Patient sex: M
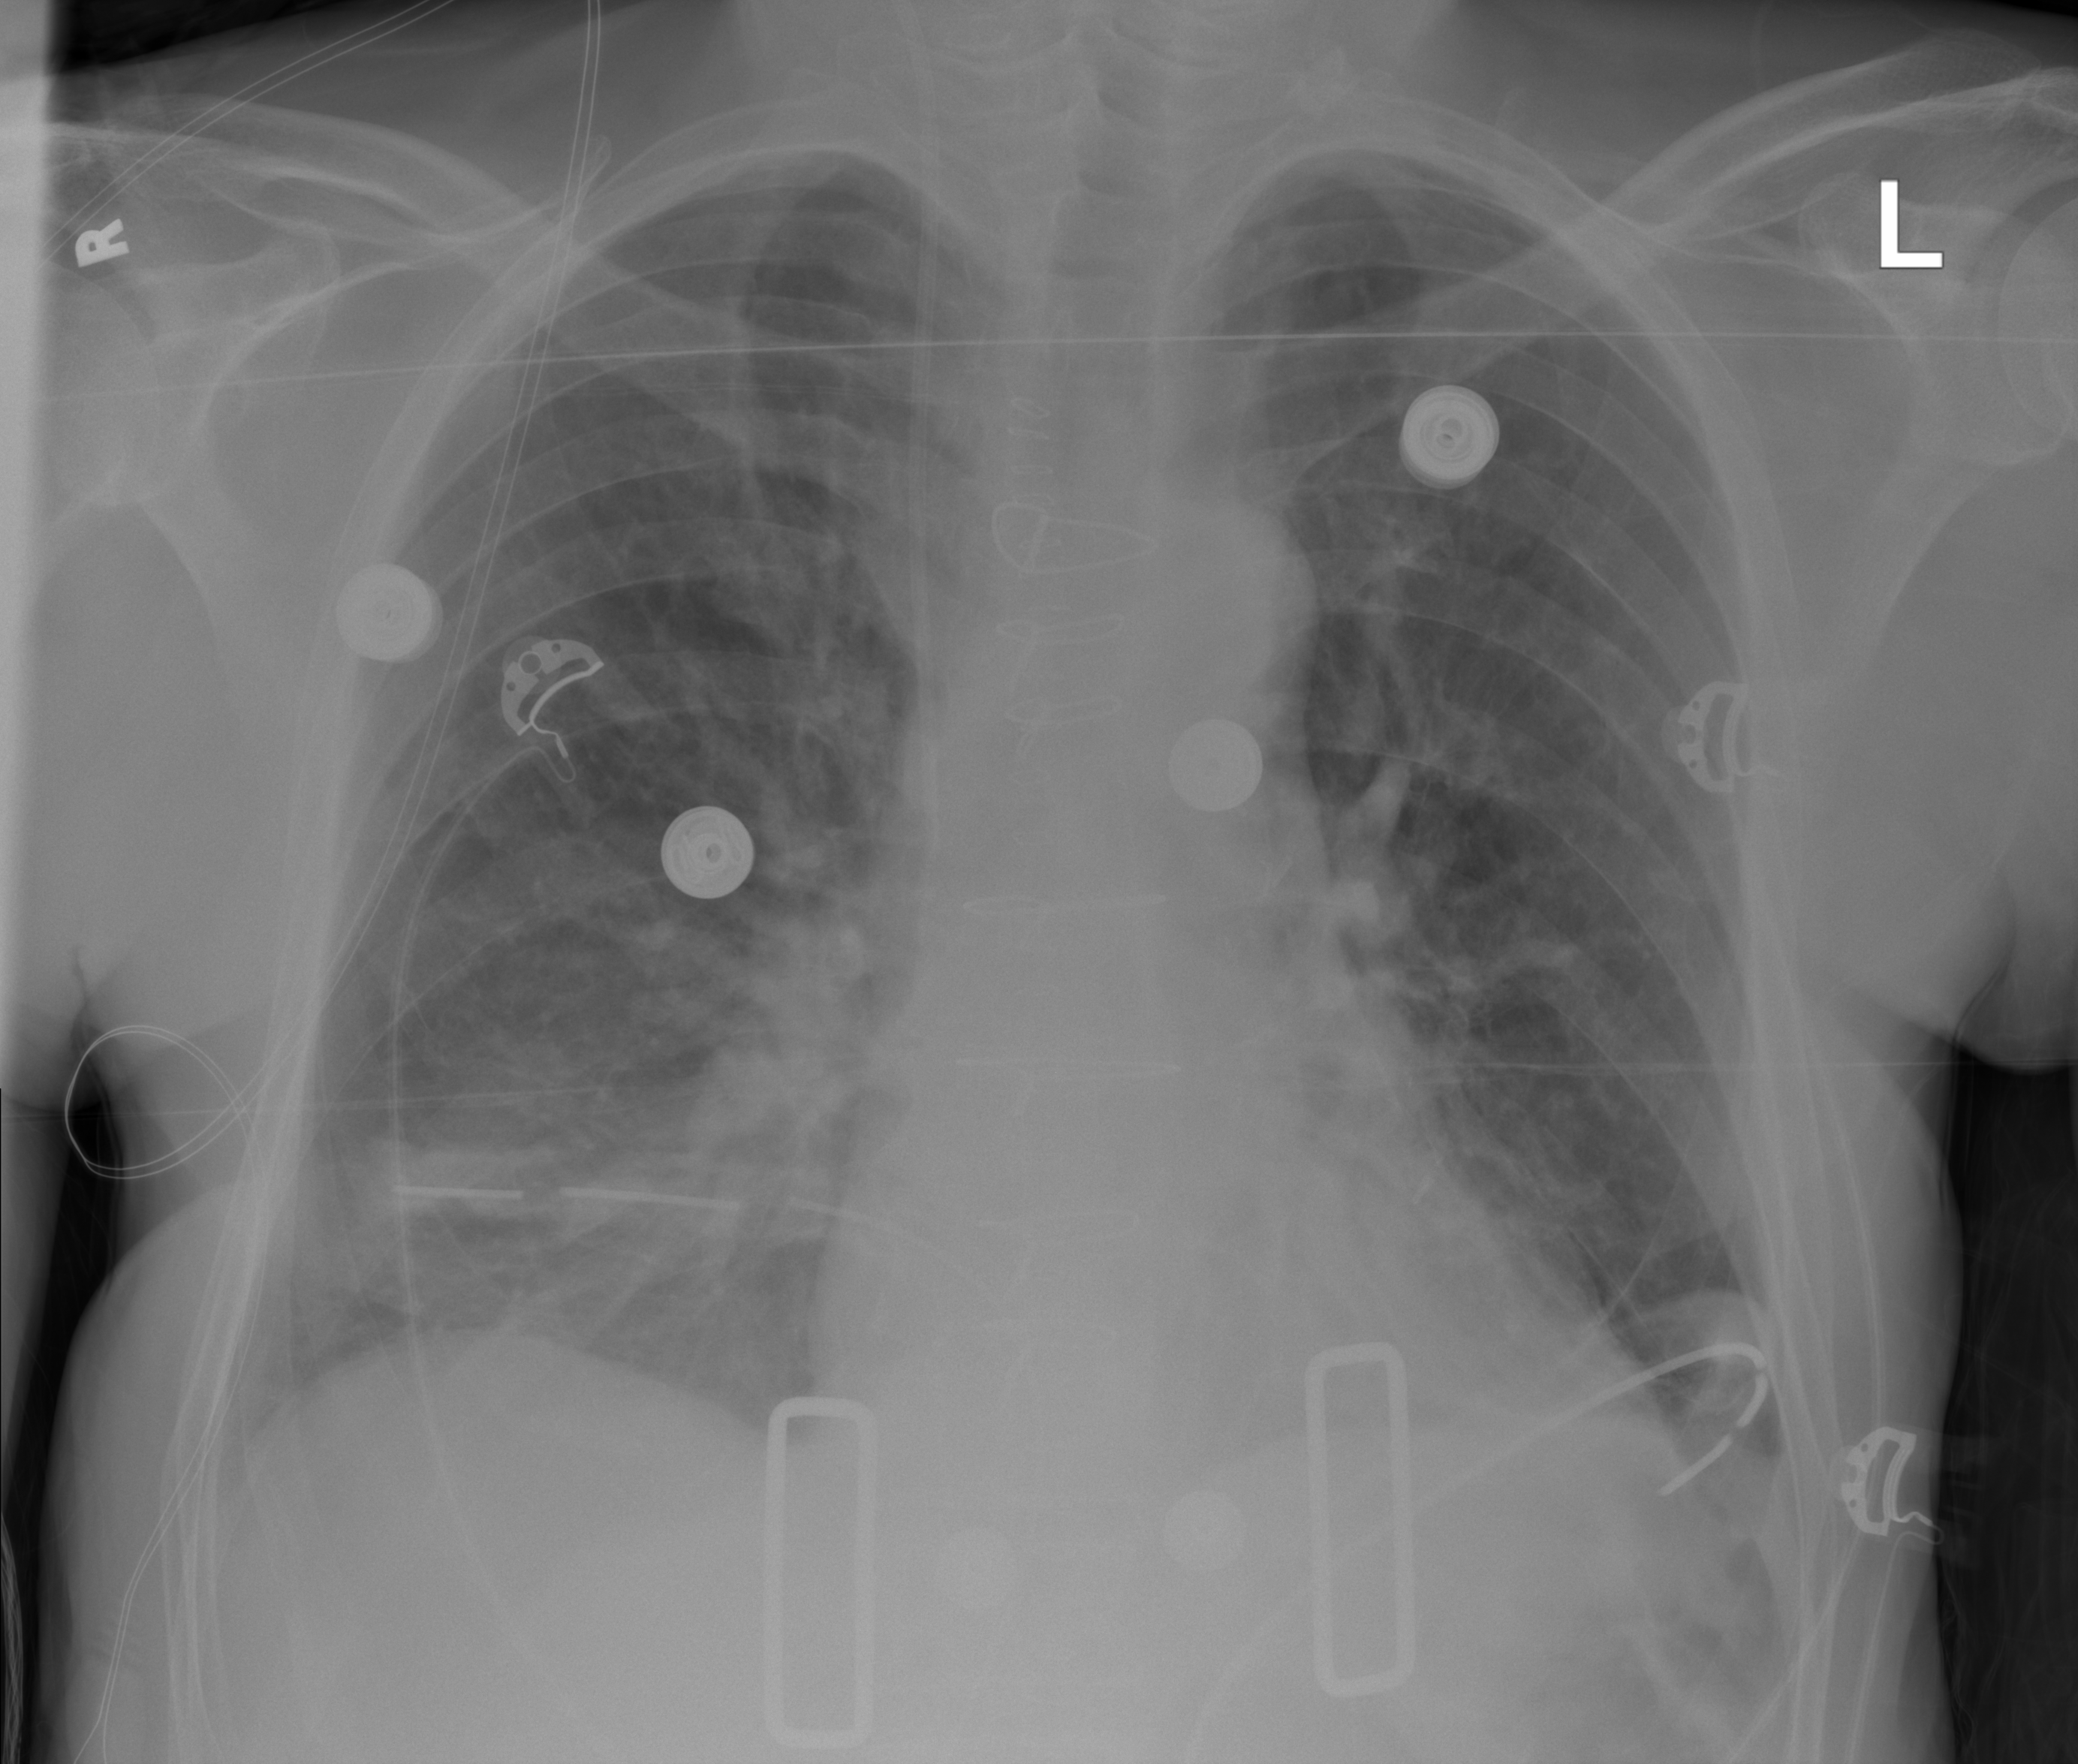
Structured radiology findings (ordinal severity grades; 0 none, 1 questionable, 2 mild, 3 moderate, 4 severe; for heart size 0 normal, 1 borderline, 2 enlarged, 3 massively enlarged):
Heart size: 0
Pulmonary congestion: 2
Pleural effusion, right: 0
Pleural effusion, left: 2
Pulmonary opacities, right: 2
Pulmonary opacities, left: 0
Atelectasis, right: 2
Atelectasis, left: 2